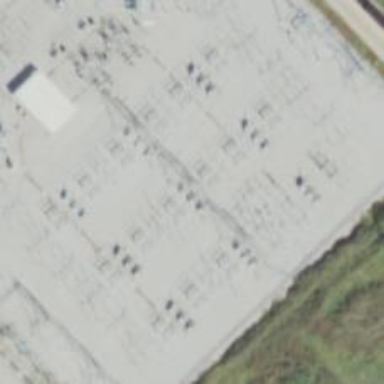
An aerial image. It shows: Switch used for power control.